Brain MRI, t1w sequence, axial 2D slice.
Patient: age 25, sex F, weight 78 kg, height 1.78 m
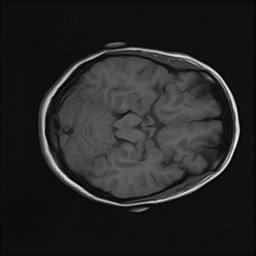